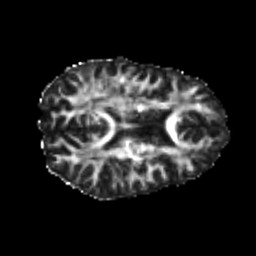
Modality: FA
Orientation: axial
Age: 25
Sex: female
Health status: healthy
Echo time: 0.074 s